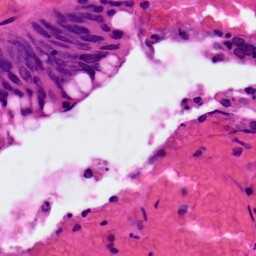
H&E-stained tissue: Colon